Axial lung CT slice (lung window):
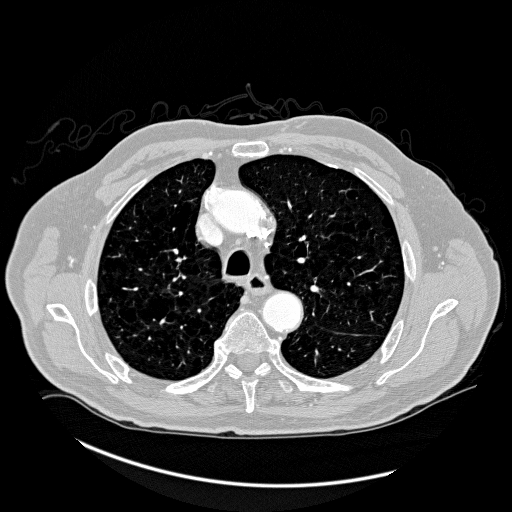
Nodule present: no